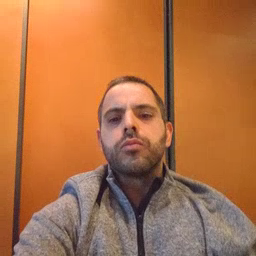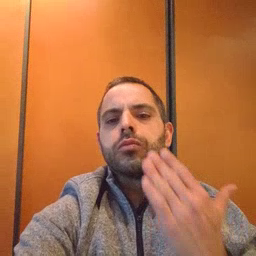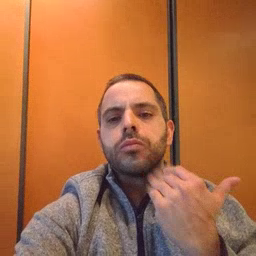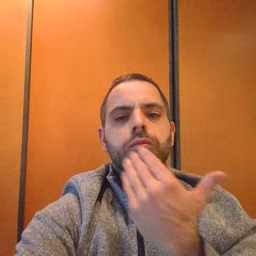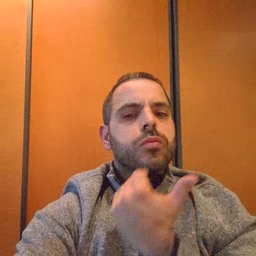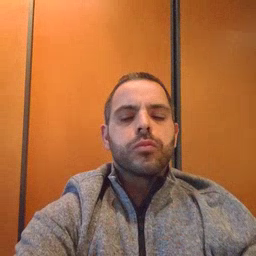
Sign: napkin